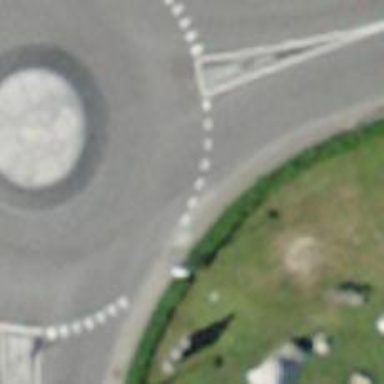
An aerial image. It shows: Secondary road with asphalt surface leading to roundabout junction.